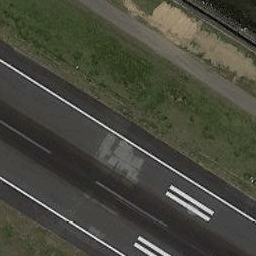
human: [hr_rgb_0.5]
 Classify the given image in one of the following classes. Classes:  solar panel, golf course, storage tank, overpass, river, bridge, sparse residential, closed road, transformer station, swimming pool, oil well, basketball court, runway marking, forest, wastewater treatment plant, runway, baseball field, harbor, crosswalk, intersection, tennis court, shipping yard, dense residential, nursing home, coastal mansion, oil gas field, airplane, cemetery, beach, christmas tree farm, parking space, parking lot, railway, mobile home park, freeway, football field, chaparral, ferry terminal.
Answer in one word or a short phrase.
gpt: runway